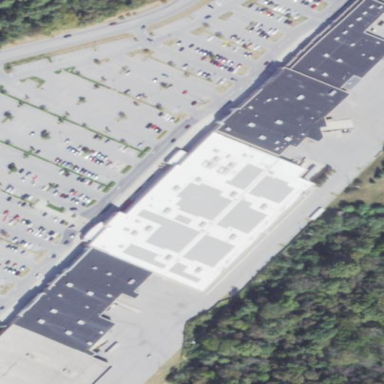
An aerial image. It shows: Retail building in mall.